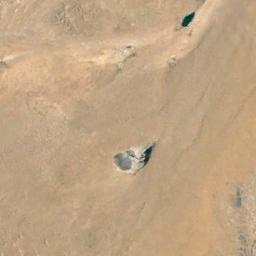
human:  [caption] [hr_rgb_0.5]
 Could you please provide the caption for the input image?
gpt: It is a large piece of flat yellow desert with some white rocks .

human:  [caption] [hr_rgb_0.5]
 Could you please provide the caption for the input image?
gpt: The desert has yellow sand and flat terrain and two lakes are also in the desert .

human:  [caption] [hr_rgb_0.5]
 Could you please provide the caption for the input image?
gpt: The yellow desert is next to a lake .

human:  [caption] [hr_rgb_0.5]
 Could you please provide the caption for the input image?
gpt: There are some bare rocks in this desert .

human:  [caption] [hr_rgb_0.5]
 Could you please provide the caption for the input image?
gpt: A yellow desert with some rocks .